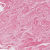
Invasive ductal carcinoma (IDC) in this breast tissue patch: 0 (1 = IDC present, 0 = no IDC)